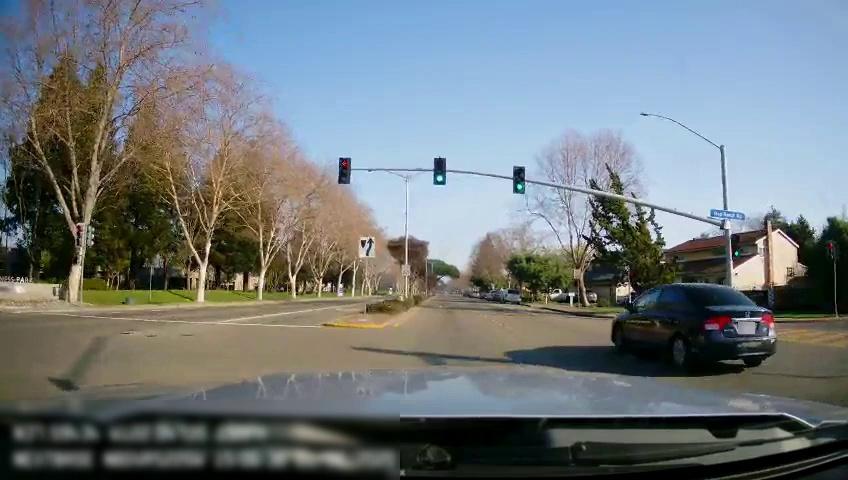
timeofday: Day
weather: Sunny
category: Drivable Space
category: Vehicles | SUV
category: Vehicles | SUV
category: Vehicles | Truck
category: Vehicles | SUV
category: Vehicles | Car
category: Lanes | Opposite Lane
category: Traffic | Lights
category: Traffic | Lights
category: Traffic | Lights
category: Traffic | Signs
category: Traffic | Lights
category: Traffic | Lights
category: Traffic | Lights
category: Traffic | Signs
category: Traffic | Signs